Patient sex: F
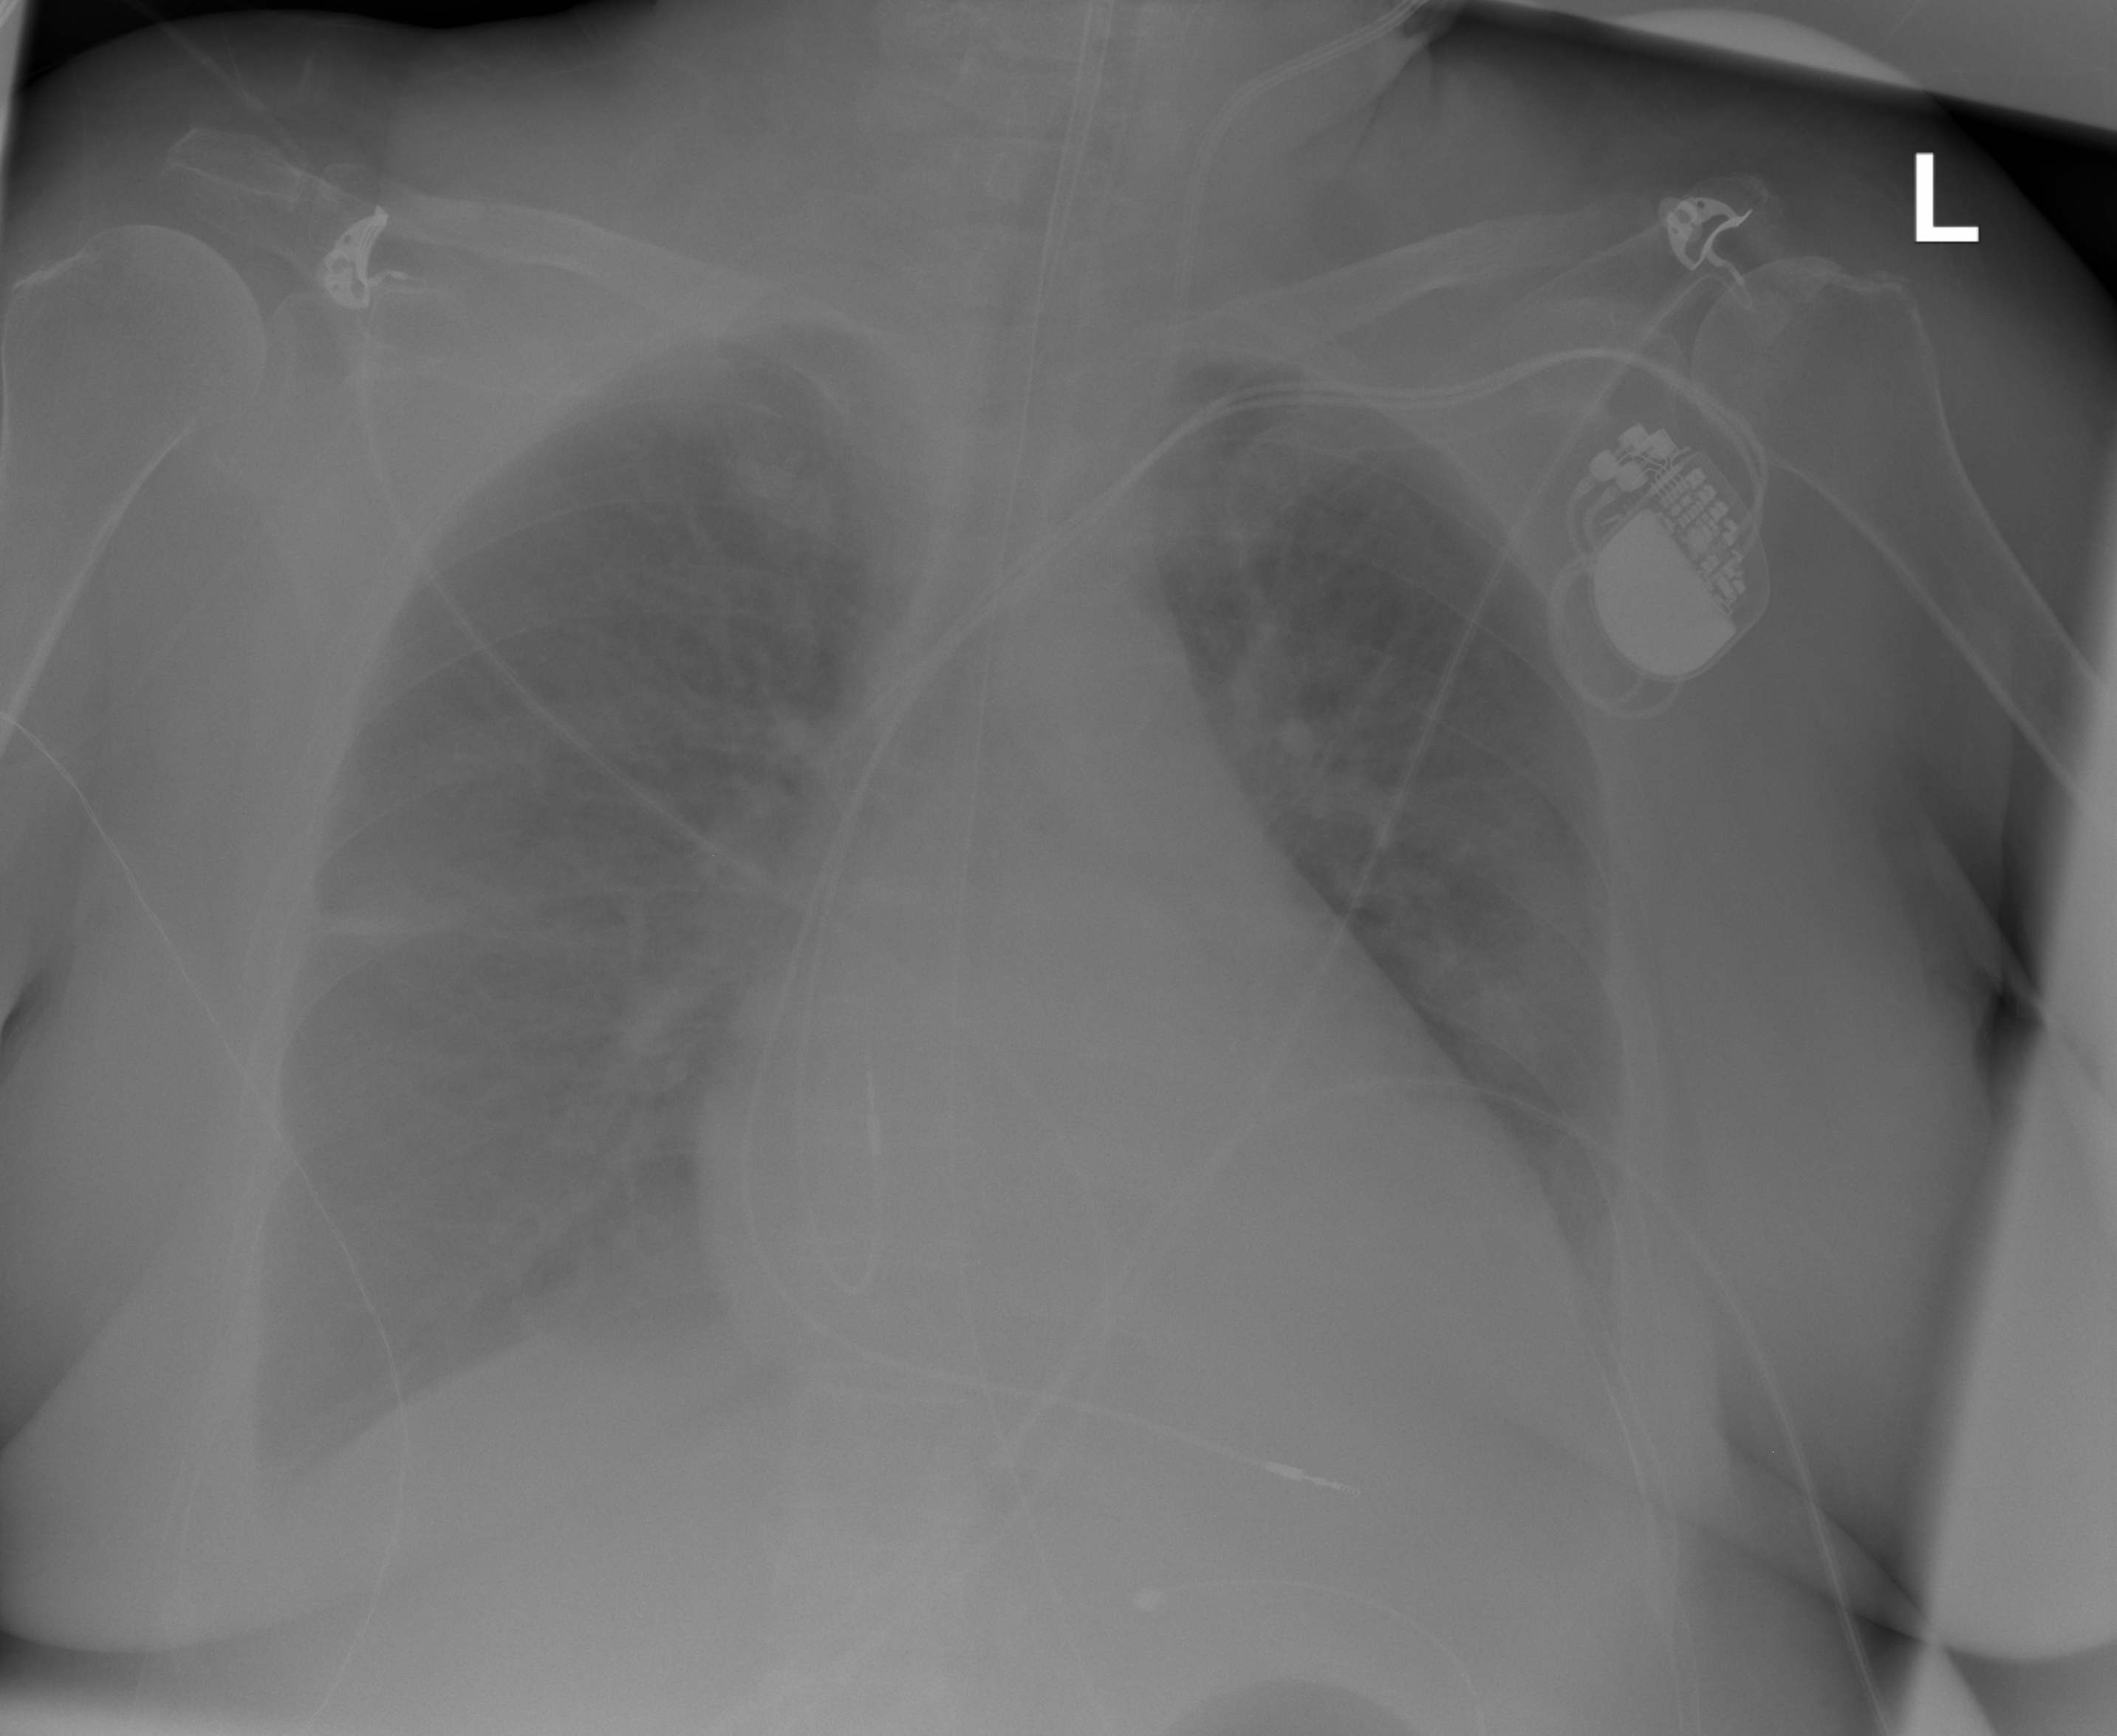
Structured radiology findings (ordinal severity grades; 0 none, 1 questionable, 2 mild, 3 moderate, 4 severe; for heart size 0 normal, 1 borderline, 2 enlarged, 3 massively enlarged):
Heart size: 1
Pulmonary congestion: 0
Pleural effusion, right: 0
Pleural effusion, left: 0
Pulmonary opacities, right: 0
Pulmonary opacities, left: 0
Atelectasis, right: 2
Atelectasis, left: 0